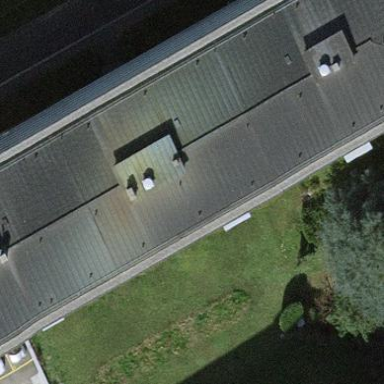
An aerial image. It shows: Flat-roofed apartment building.